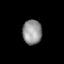
Tissue: lung
Cell type: Fibroblasts
Senescence score: 0.1374
Nuclear area (px): 469
Mean DAPI intensity: 146.74